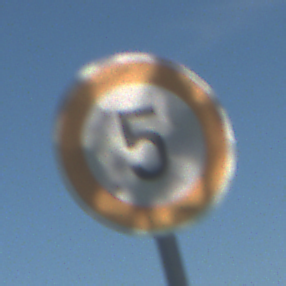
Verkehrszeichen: Geschwindigkeit5
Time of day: MorningAfternoon
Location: Outdoor (Nature)
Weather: Clear
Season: Autumn
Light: Natural